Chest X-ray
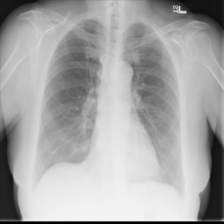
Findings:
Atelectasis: negative
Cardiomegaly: negative
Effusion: negative
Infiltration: negative
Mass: negative
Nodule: negative
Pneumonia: negative
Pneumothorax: negative
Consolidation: negative
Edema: negative
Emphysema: negative
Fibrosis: negative
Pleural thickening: negative
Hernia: negative